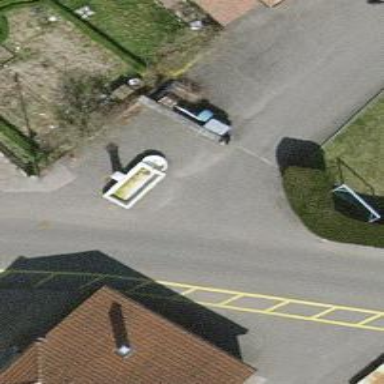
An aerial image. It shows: Fountain.